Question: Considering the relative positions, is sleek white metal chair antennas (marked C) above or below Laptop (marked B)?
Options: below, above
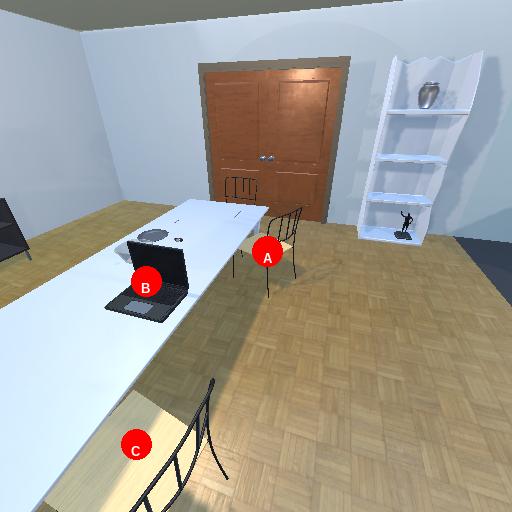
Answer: below